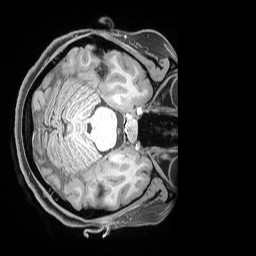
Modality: T1w
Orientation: axial
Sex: female
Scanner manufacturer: siemens
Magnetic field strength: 3 T
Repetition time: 2.53 s
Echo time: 0.00169 s